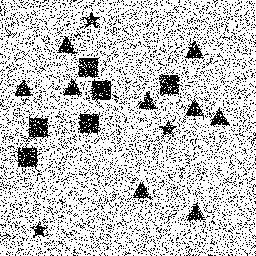
Squares: 6
Triangles: 9
Stars: 3
Total shapes: 18